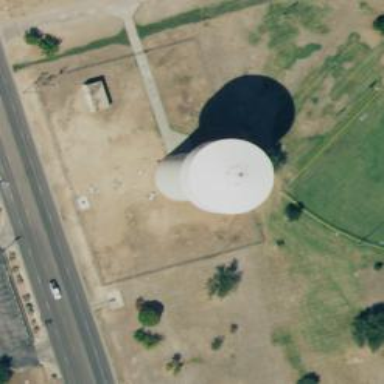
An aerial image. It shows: Water tower classified as tank.